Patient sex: F
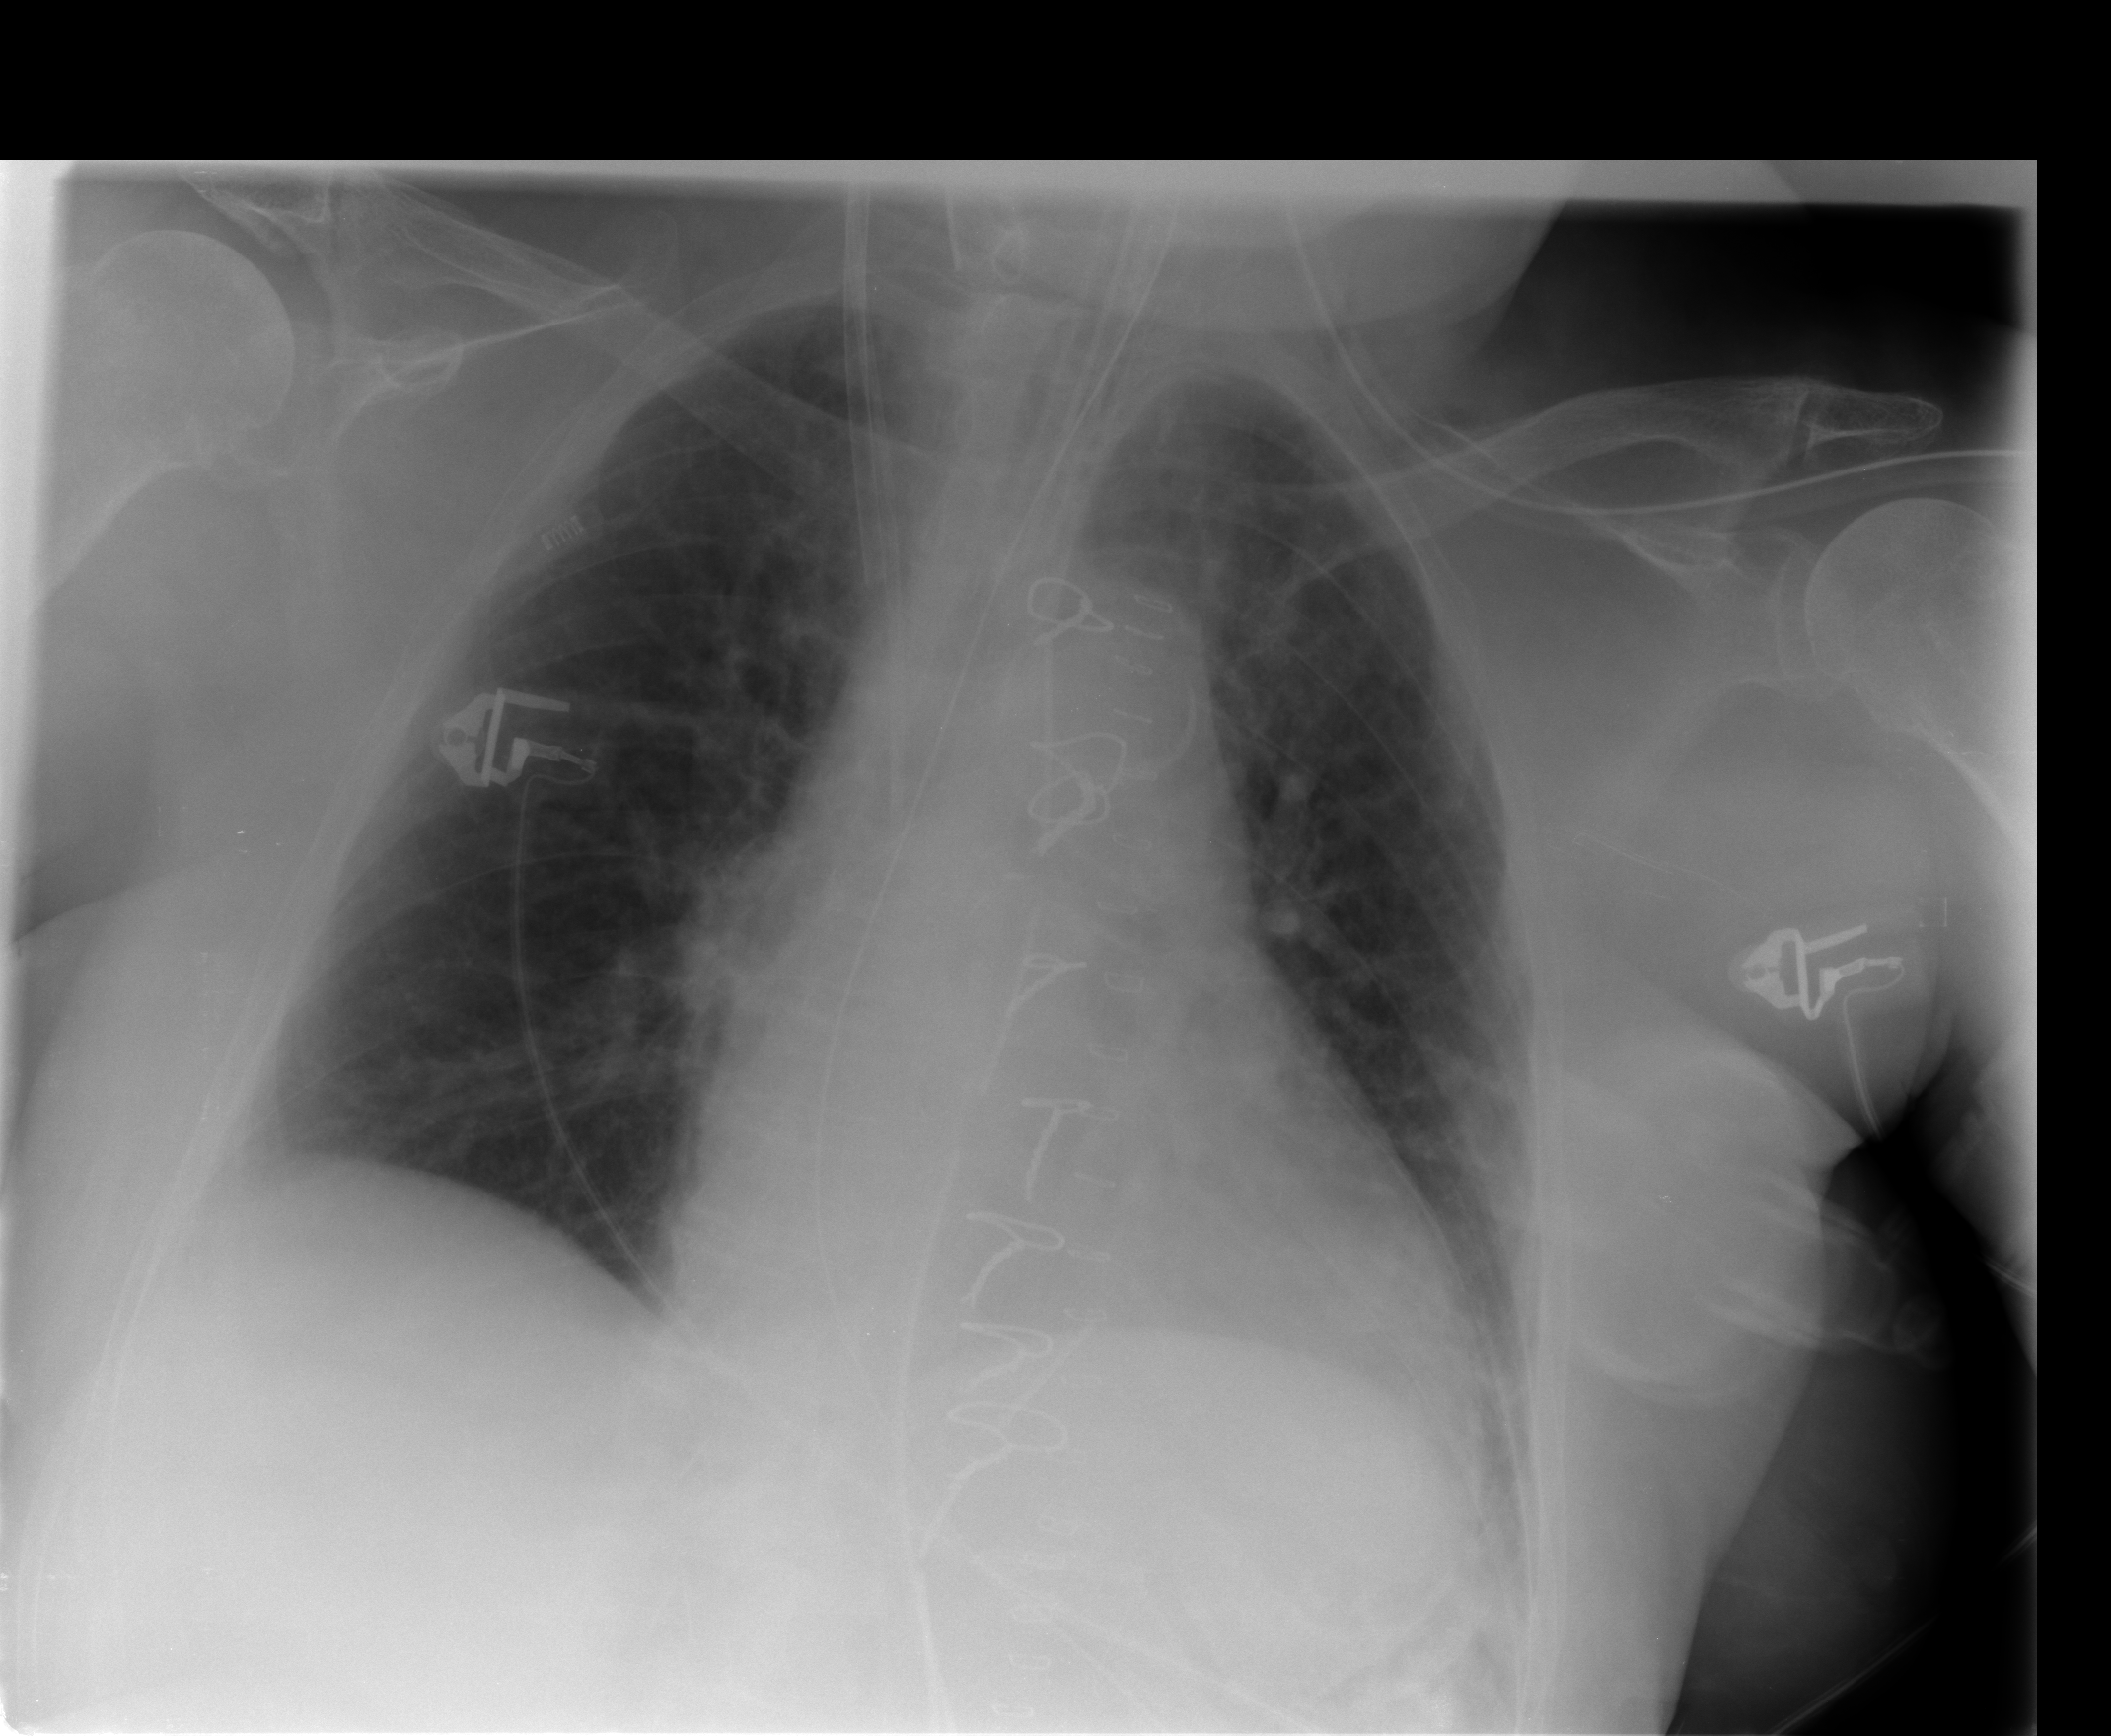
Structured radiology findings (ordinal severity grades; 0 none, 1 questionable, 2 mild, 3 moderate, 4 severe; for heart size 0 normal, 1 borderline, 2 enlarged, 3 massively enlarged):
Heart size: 2
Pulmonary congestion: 2
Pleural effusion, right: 0
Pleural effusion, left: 0
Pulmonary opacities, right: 0
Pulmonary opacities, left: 0
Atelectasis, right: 0
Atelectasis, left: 0